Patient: sex F, age 68
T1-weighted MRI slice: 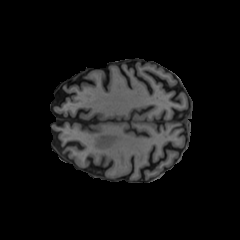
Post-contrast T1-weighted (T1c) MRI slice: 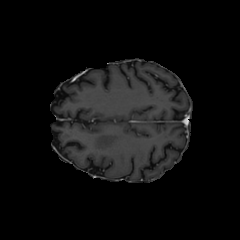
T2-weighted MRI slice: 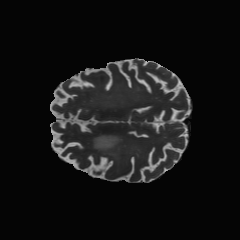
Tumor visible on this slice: yes
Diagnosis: Glioblastoma, IDH-wildtype
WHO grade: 4